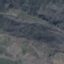
Label: HerbaceousVegetation